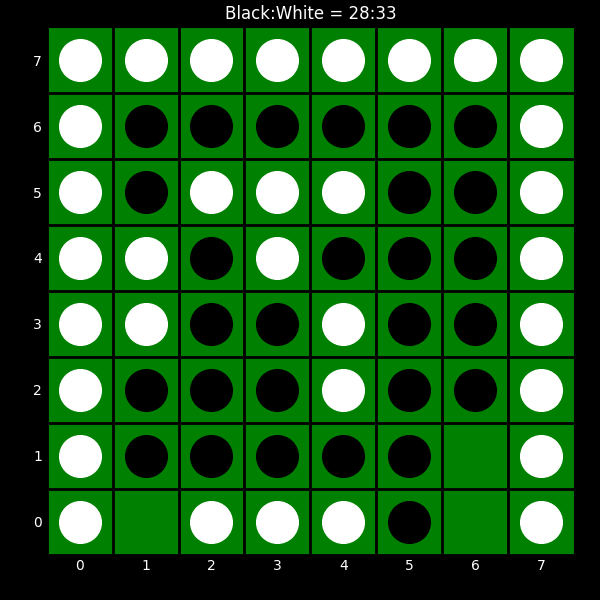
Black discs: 28
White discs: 33